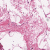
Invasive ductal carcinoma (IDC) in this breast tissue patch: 0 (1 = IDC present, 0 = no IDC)